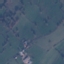
Land use / land cover class: Pasture